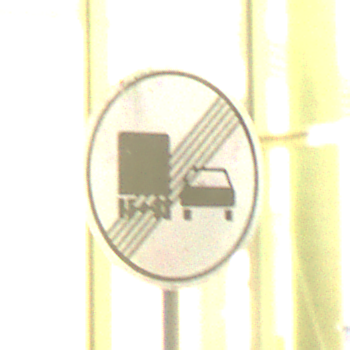
Verkehrszeichen: EndeUeberholverbotKraftfahrzeuge
Umgebung: Outdoor, Urban
Tageszeit: Night
Wetter: PartlyCloudy
Licht: Artificial
Jahreszeit: NotSpecified
Kontrast: HighContrast